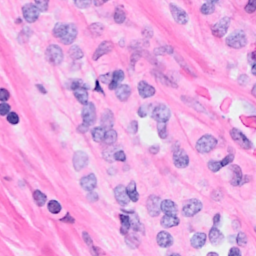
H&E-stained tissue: Breast